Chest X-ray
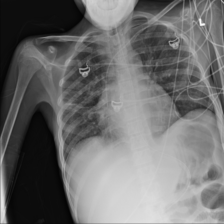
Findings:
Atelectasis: negative
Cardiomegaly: negative
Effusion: negative
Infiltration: positive
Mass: negative
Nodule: positive
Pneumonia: negative
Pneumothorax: negative
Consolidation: negative
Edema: negative
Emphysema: negative
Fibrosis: negative
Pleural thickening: negative
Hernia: negative